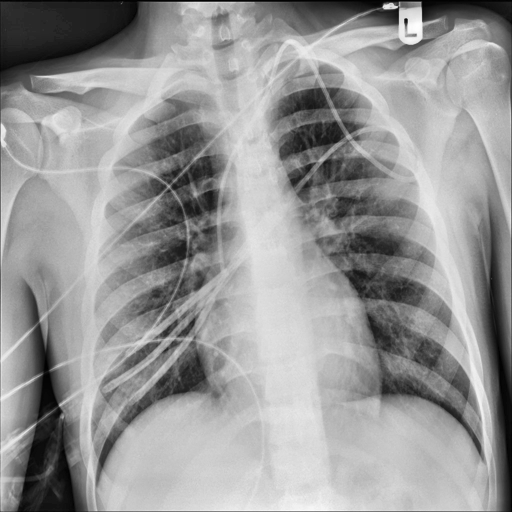
Finding: NORMAL